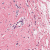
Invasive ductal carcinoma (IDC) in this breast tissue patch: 0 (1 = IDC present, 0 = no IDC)